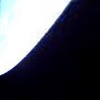
Label: space